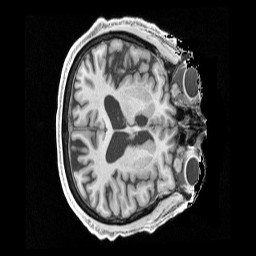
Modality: T1w
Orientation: axial
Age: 73
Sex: male
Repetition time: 2.4 s
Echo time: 0.00222 s